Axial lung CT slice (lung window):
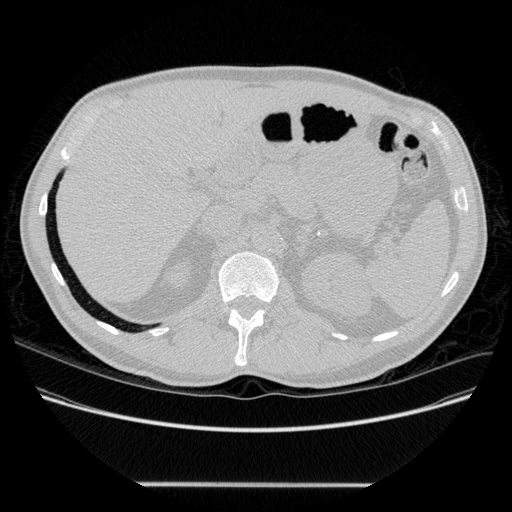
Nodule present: no